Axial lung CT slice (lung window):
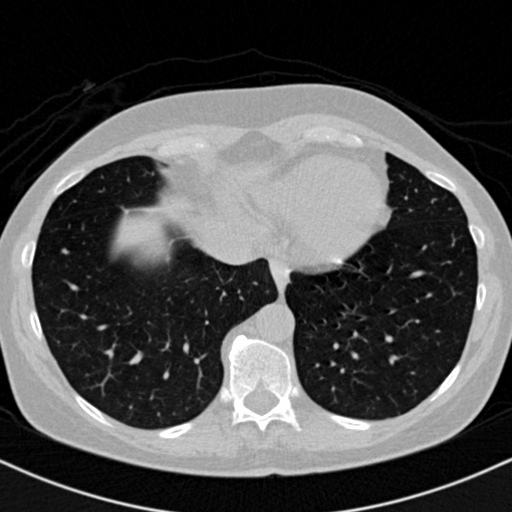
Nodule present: no